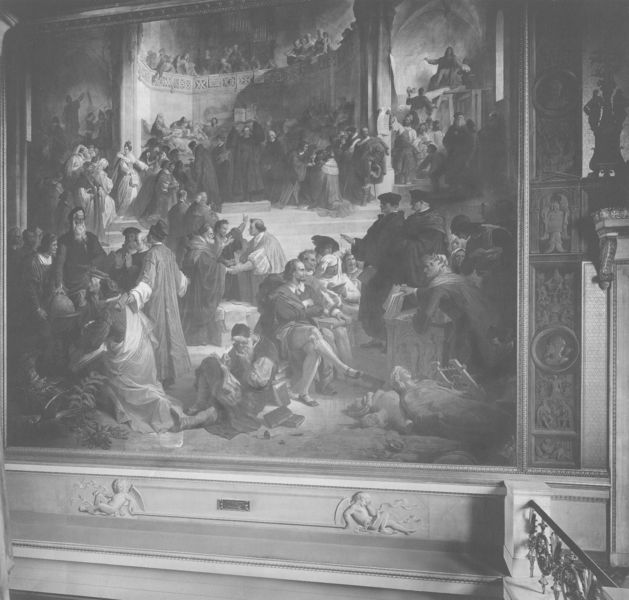
Titel: Das Zeitalter der Reformation, Die deutsche Kultur
Künstler: Wilhelm von Kaulbach
Standort: Berlin
Institution: Neues Museum
Schlagwörter: gemälde, mann, weiß, menschen, sitzen, grau, hell, holz, mund, männer, raum, schwarz, szene, säule, schloss, gesellschaft, herren, malerei, menge, muster, ornament, versammlung, bart, feier, gericht, wand, augen, bibel, mensch, rahmen, stehen, bild, gelehrte, innenraum, öl, kirche, figur, interieur, adel, pflanze, schräg, kamin, chaos, putte, statue, balkon, relief, ansicht, bank, empore, grisaille, saal, figuren, romantik, ölgemälde, treppe, könig, tafel, wandgemälde, wandmalerei, stuck, farn, geländer, innenansicht, knie, foto, fotografie, photographie, schild, buch, palast, schwarz-weiss, verhandlung, photo, mensche, gegner, kaulbach, priester, treppenhaus, luther, fresko, museum, putten, wandbild, disput, altarbild, steinbank, geschoss, wissenschaft, photografie, menschenansammlung, ausstattung, rat, handlauf, kaisersaal, volksversammlung, schwwarz, puttenstuck, gericht+